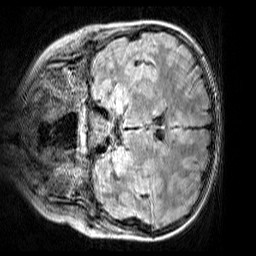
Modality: FLAIR
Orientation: coronal
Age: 11
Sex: male
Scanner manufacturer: siemens
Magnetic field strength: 3 T
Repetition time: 5 s
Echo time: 0.388 s